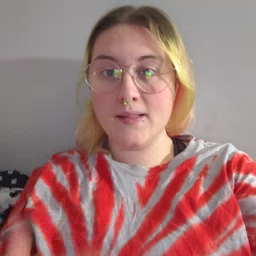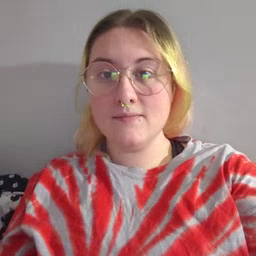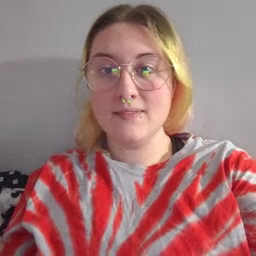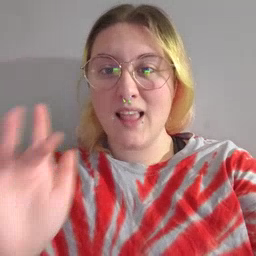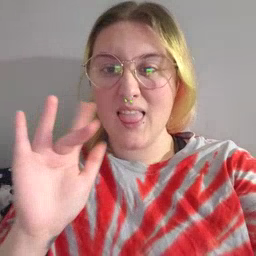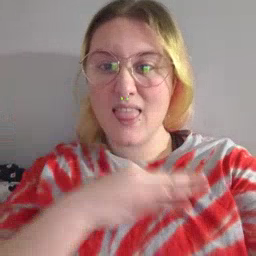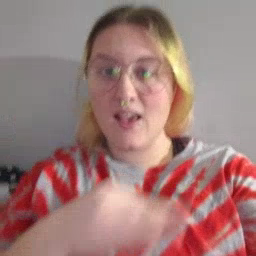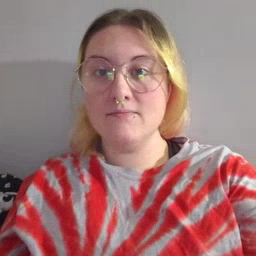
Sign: yucky